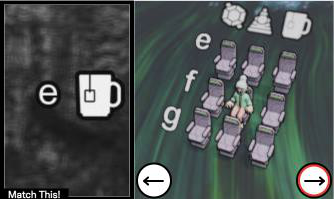
Task: seats
Answer: no